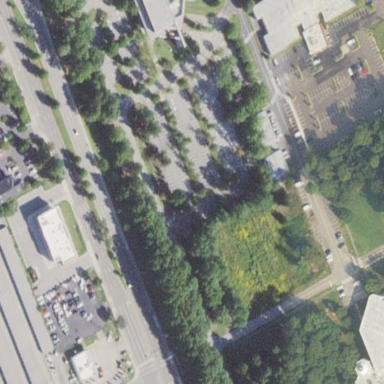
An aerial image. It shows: Parking area with surface.